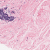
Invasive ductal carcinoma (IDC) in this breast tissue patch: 0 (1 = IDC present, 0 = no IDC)